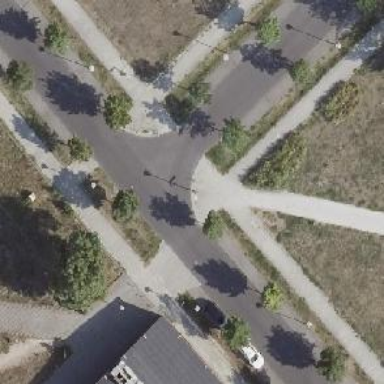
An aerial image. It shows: Unmarked road crossing.